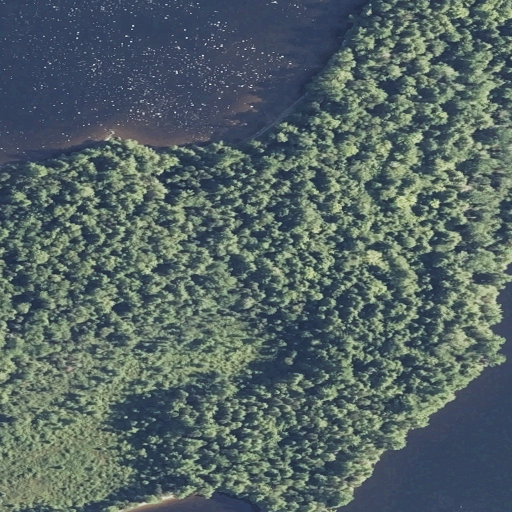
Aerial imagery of island in Maine named Long Island containing evergreen forest, open water, woody wetlands, mixed forest, grassland, and herbaceous wetlands